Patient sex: M
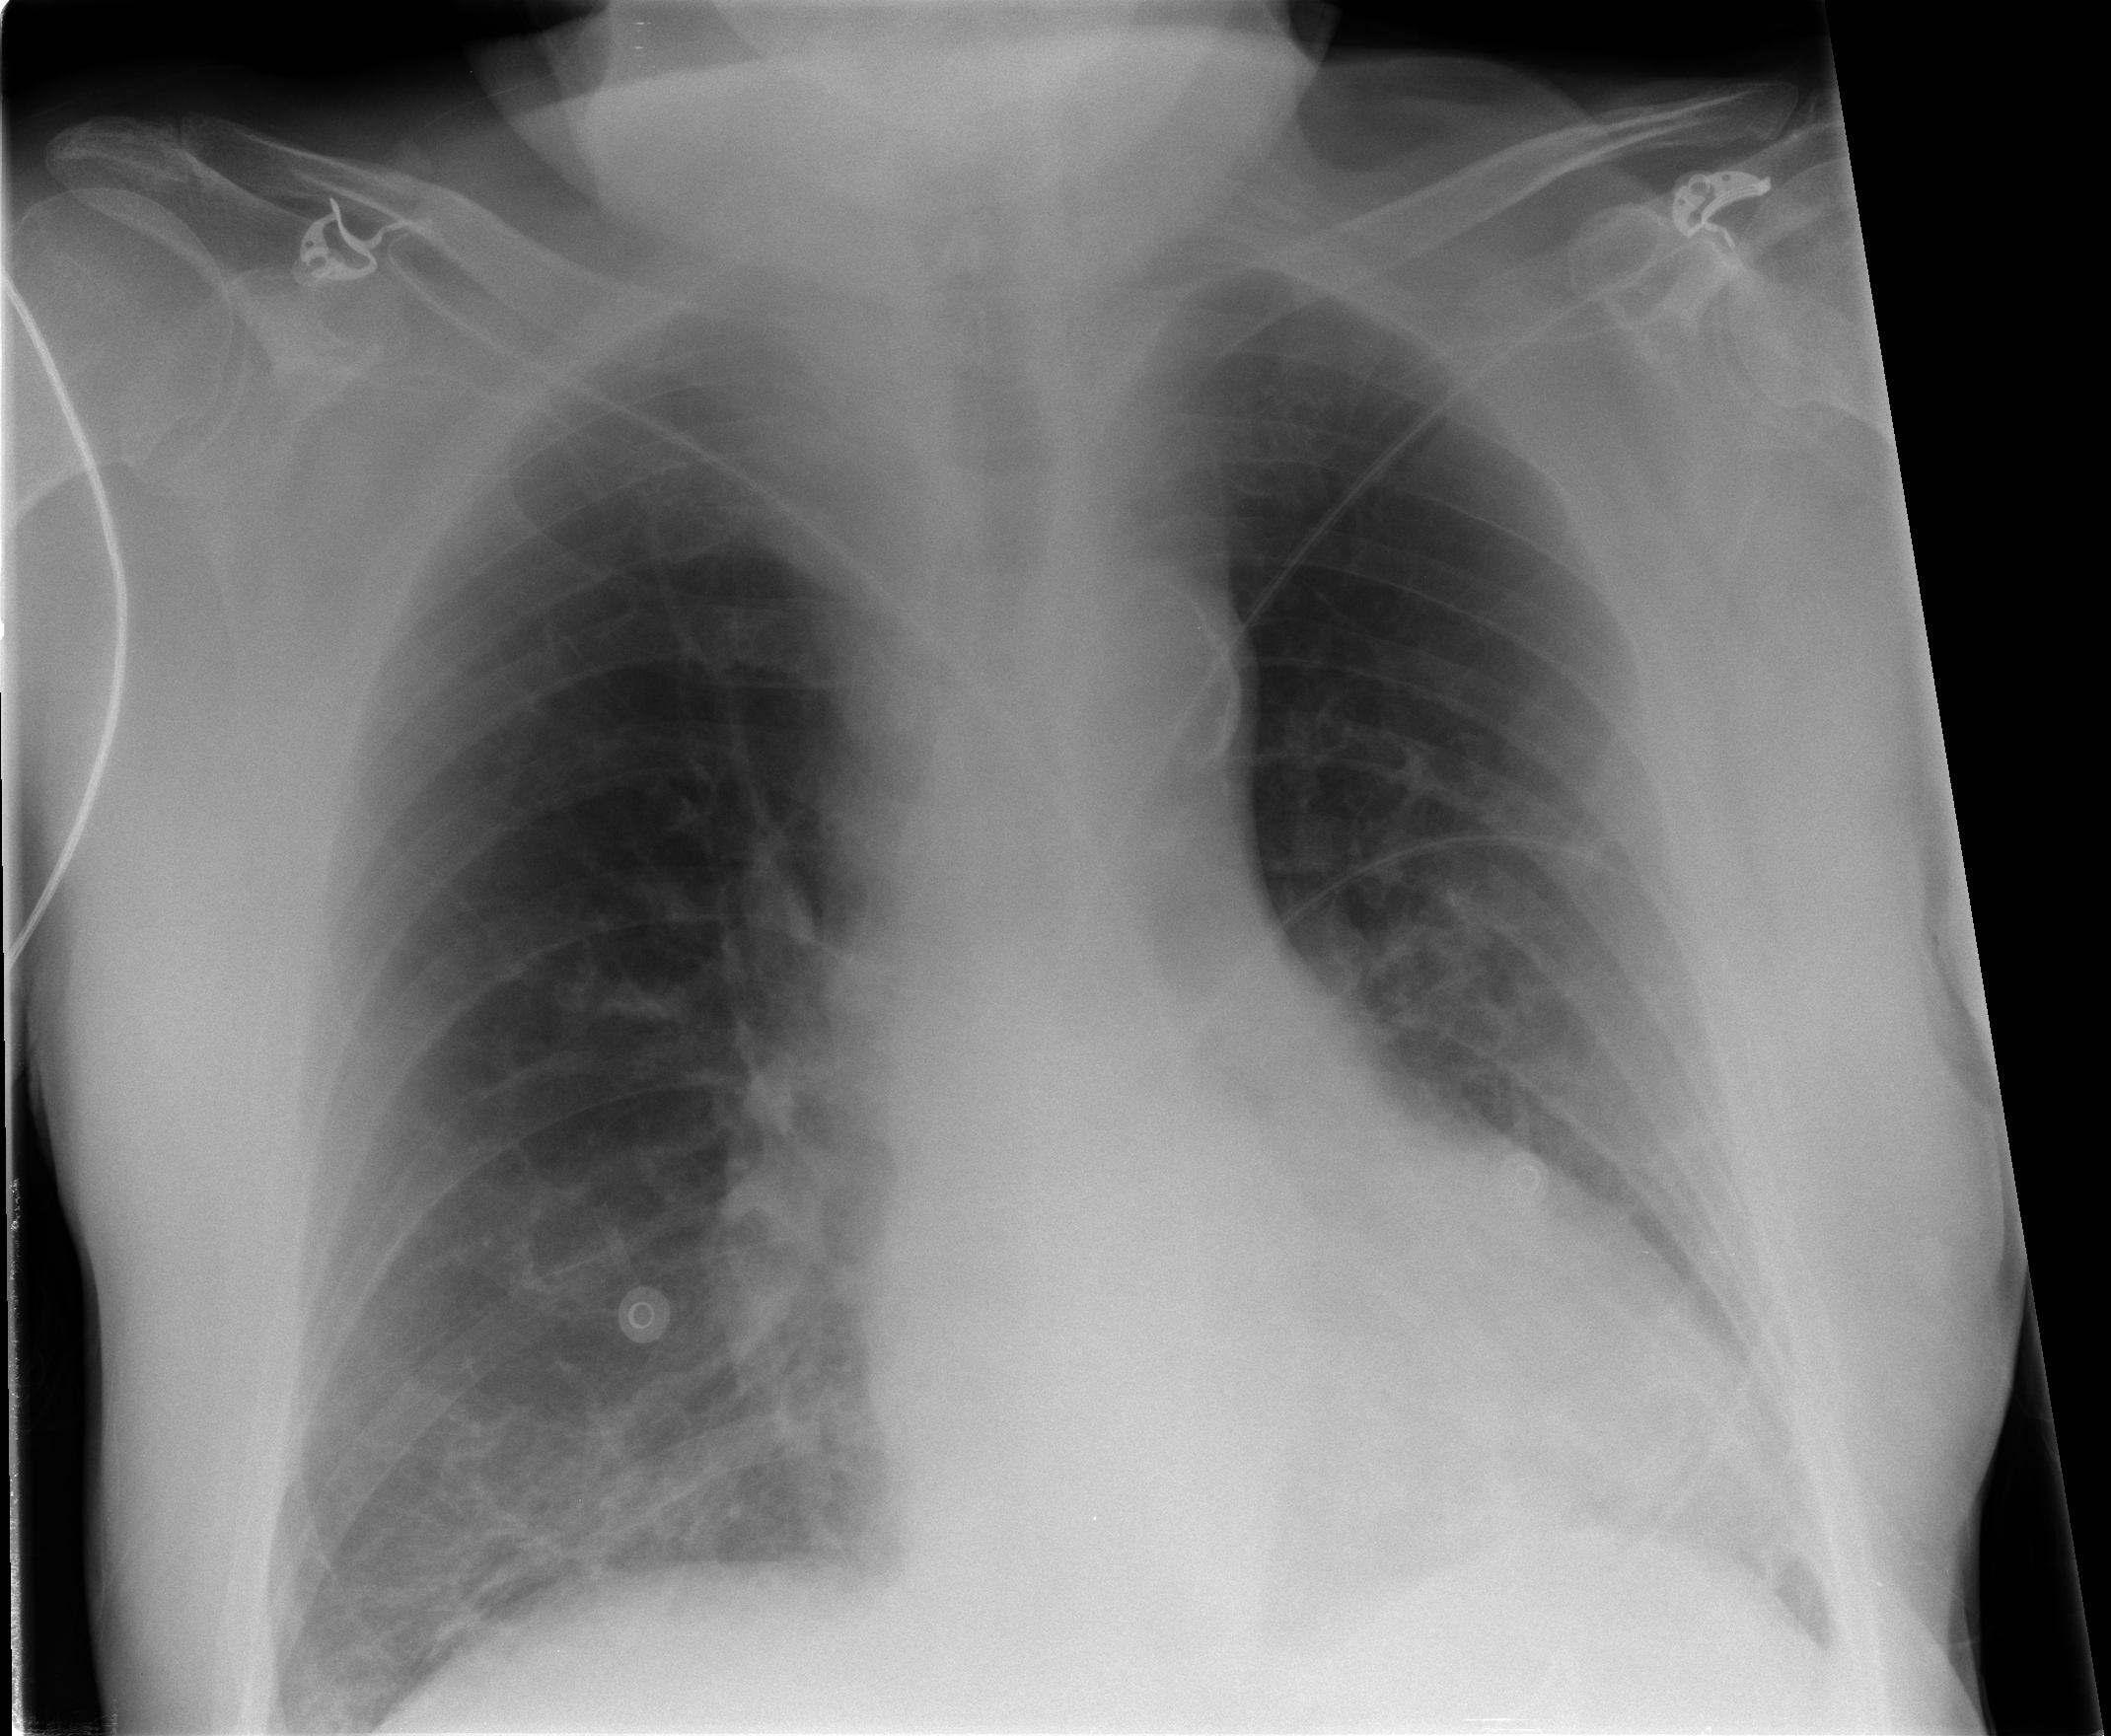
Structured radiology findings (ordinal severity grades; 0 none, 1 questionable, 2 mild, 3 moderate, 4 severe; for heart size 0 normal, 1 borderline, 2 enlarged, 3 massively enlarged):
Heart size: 1
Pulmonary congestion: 2
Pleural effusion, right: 0
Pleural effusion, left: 0
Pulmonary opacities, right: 2
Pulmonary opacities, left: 0
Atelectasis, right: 0
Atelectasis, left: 0